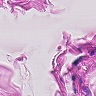
Metastatic tissue present: no